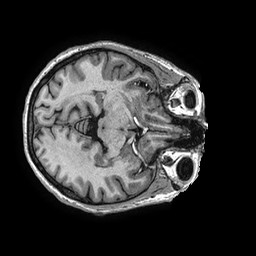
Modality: T1w
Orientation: axial
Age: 51
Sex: female
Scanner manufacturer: ge
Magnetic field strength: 3 T
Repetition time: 0.006952 s
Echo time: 0.00292 s